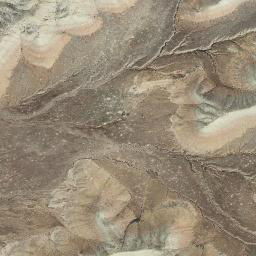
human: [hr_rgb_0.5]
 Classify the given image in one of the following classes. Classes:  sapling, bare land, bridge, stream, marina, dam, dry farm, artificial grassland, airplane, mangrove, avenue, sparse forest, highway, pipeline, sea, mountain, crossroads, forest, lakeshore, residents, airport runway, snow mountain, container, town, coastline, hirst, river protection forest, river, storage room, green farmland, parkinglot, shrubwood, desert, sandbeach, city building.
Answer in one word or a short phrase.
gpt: mountain